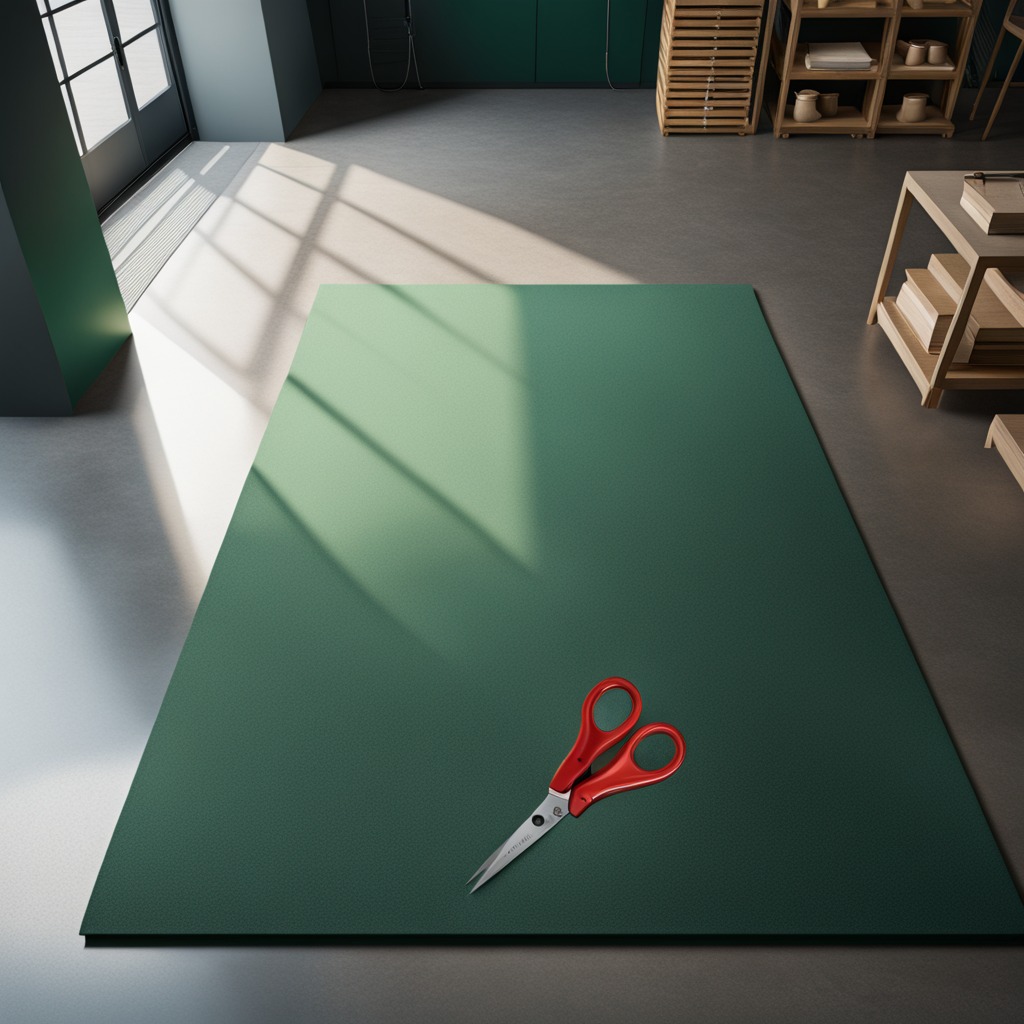
A scissor lying on the granite tabletop